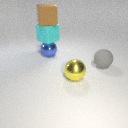
large cyan rubber cube below large brown rubber cube